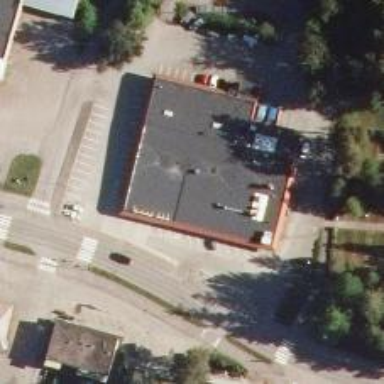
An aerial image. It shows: Supermarket.